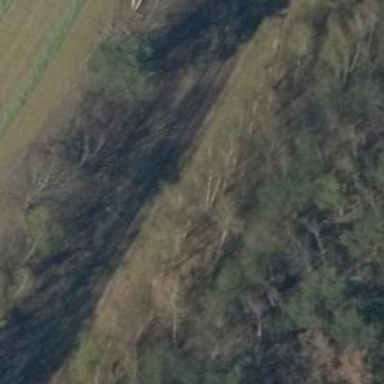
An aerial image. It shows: Railway track.